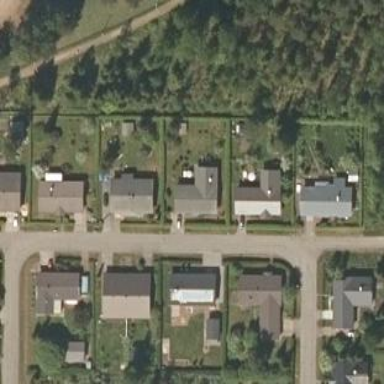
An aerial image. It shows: Residential area.